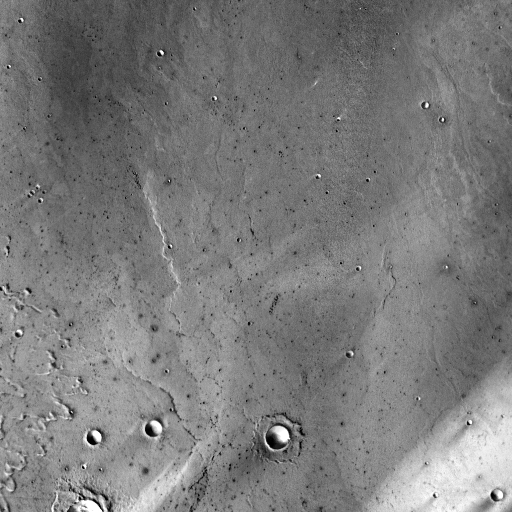
Crater classes present: Background, Other, Secondary